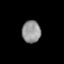
Tissue: lung
Cell type: Epithelial cells
Senescence score: 0.2359
Nuclear area (px): 408
Mean DAPI intensity: 146.314